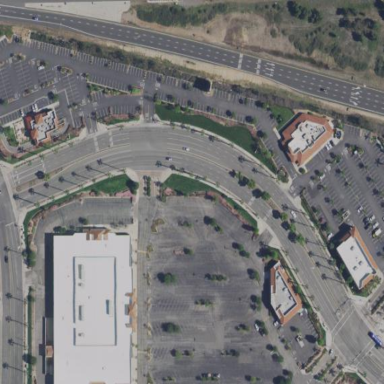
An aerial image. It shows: Retail area.